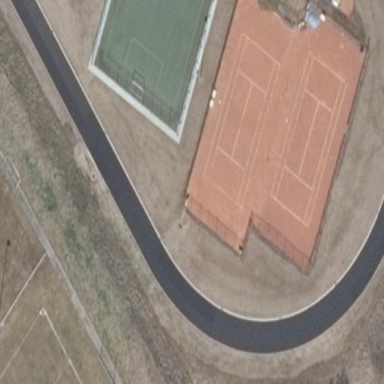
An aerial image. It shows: Tennis court on the leisure land pitch.